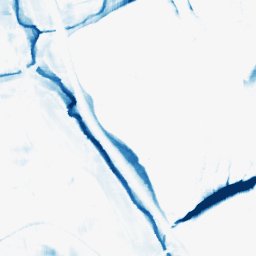
Category: morphological
Decomposition family: morphological_square
Decomposition parameters: operation: closing
size: 20
Upsampling method: quadratic
Upsampling parameters: scale: 4
Upsampling scale: 4